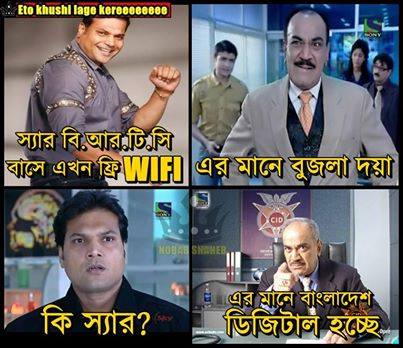
Caption: স্যার বি.আর.টি.সি বাসে এখন ফ্রি WIFI এর মানে বুঝলা দয়া কি স্যার? এর মানে বাংলাদেশ ডিজিটাল হচ্ছে
Label: hate